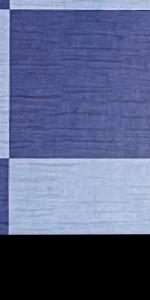
Label: Empty